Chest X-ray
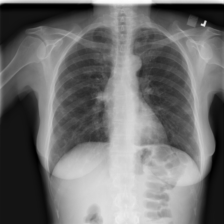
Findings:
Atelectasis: negative
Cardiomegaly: negative
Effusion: negative
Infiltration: positive
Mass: positive
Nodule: negative
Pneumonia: negative
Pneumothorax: negative
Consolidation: negative
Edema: negative
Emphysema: negative
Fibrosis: negative
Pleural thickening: negative
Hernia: negative